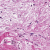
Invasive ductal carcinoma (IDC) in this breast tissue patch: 0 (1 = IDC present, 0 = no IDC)